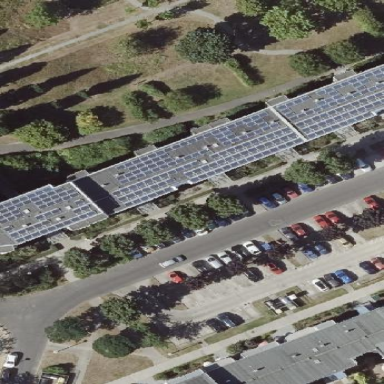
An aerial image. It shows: Parking available on the street side.